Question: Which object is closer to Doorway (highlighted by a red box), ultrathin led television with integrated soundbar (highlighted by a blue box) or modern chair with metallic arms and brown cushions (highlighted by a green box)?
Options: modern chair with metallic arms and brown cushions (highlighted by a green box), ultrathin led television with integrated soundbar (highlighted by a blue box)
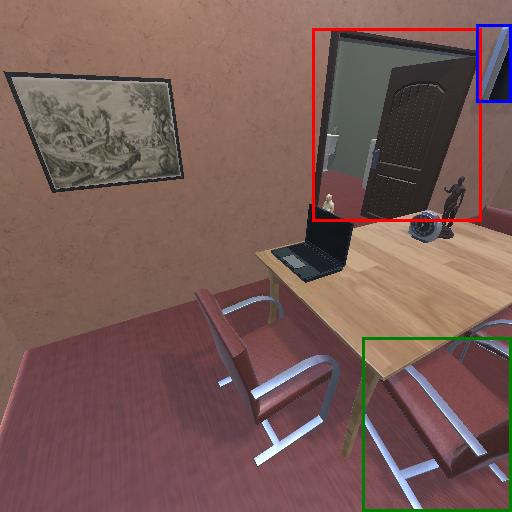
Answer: modern chair with metallic arms and brown cushions (highlighted by a green box)